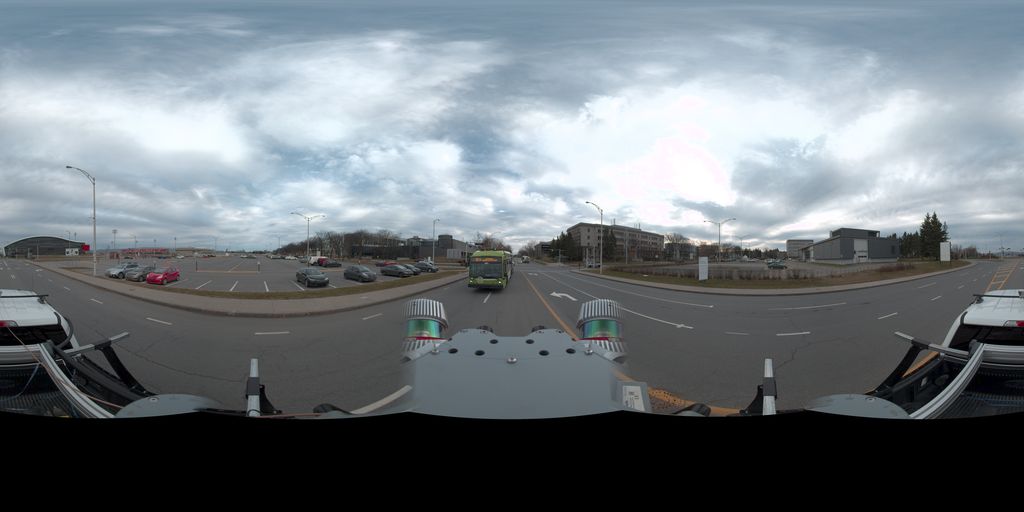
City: quebec_city